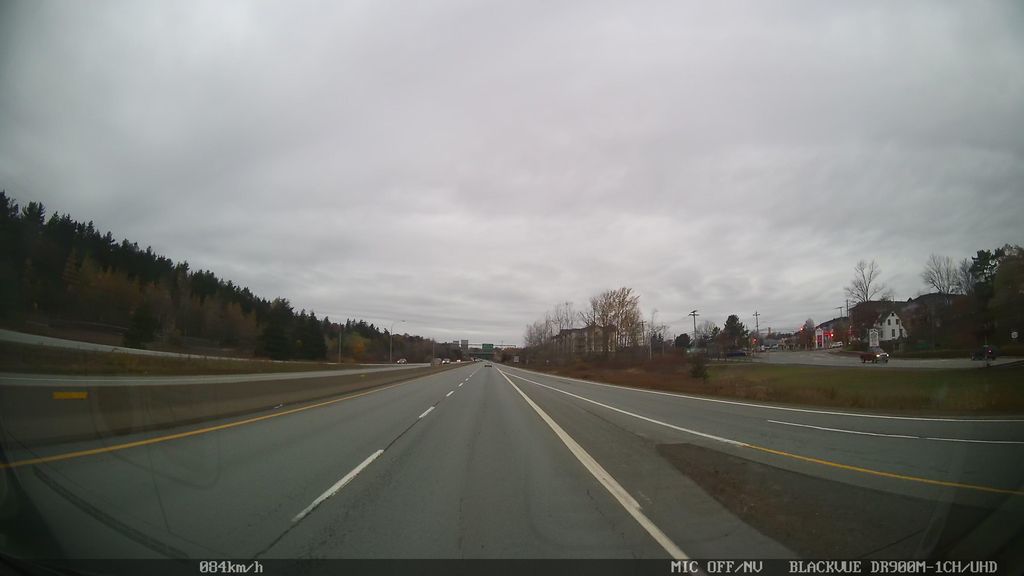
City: halifax